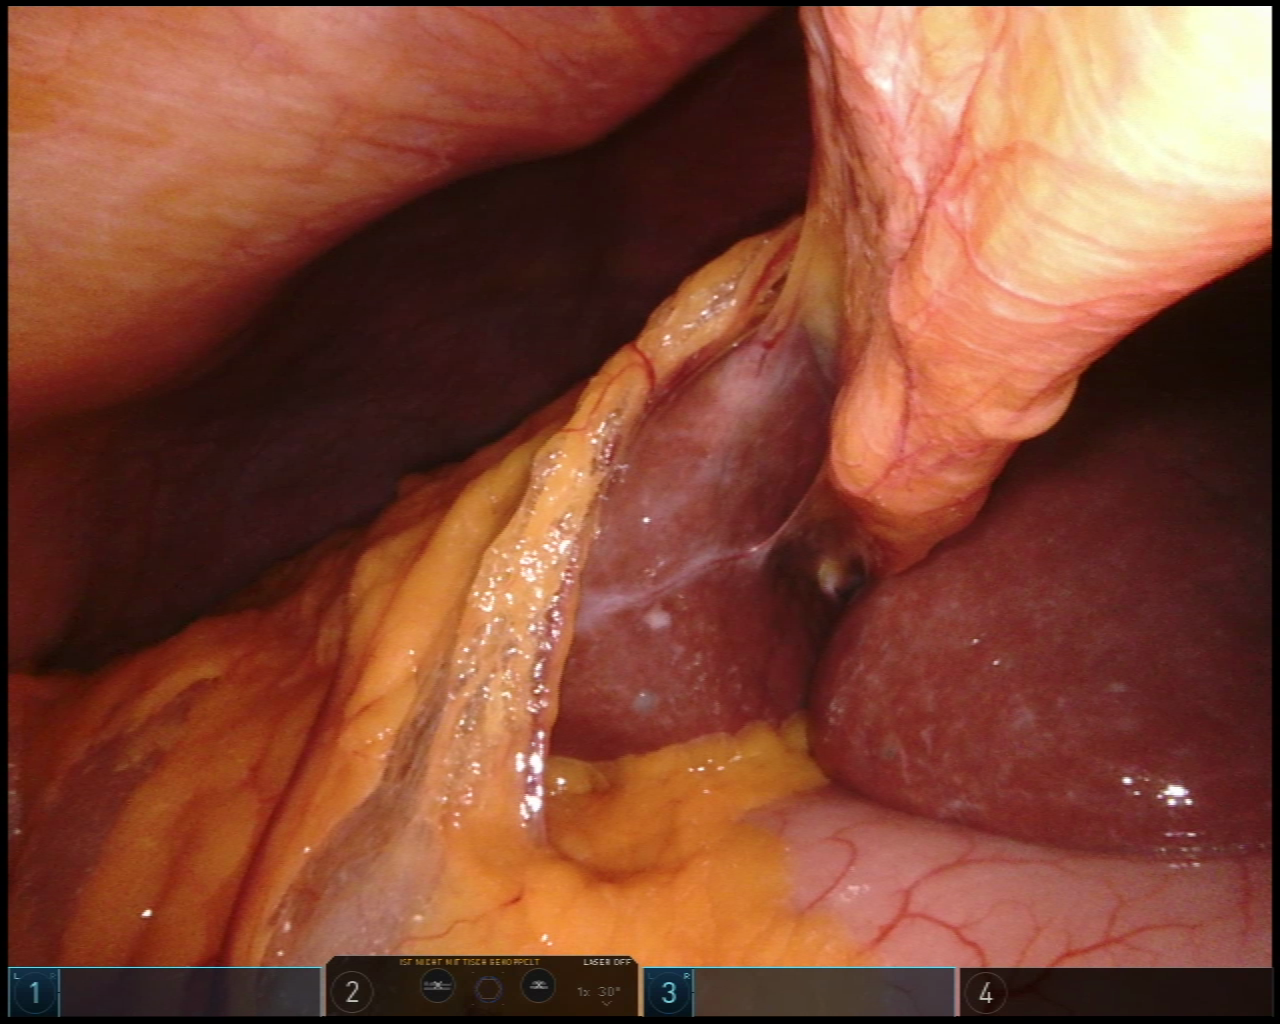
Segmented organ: stomach
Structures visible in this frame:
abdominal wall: yes
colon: no
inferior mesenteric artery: no
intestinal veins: no
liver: yes
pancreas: no
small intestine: no
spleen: no
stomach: yes
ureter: no
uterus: no
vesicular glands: no